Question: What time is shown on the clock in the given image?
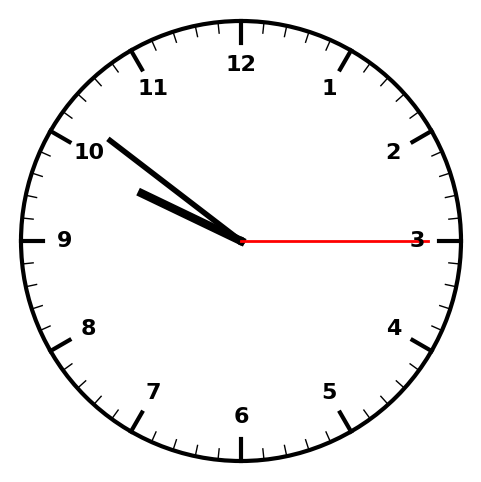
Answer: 09:51:15